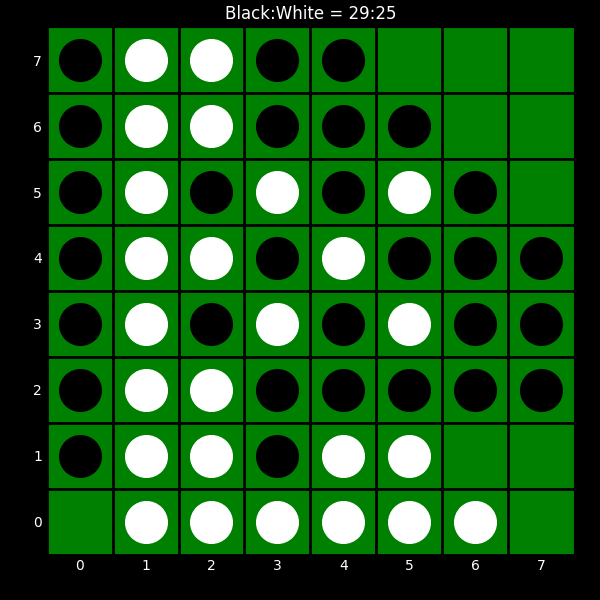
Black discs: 29
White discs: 25